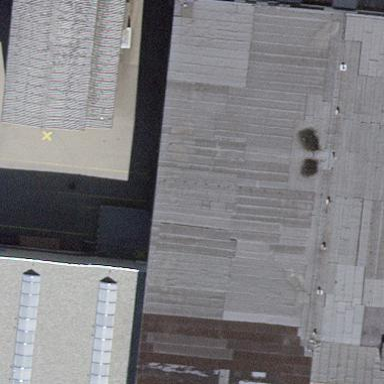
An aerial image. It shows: Industrial building.